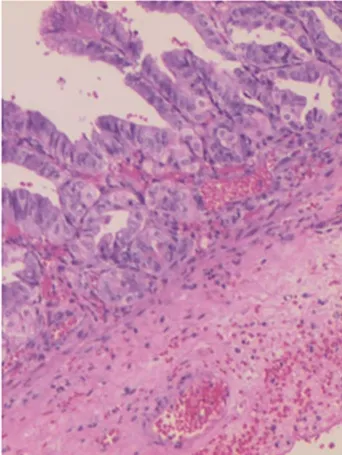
Intraoperative findings and pathological report of neonatal gastric perforation. (B) Pathological report of neonatal gastric perforation. Microscopic examination revealed gastric mucosal tissue around the perforation site without any muscle tissue. The perforation site is indicated by the white dashed line.
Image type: pathology (h&e)